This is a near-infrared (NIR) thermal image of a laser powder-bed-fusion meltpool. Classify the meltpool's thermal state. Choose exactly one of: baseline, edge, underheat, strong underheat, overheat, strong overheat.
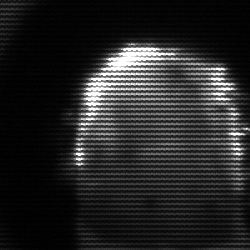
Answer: baseline